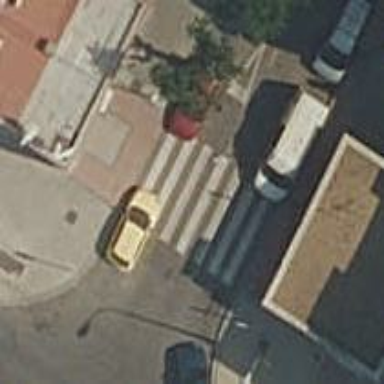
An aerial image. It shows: Zebra crossing on the road.